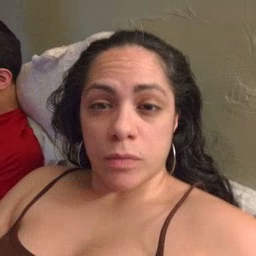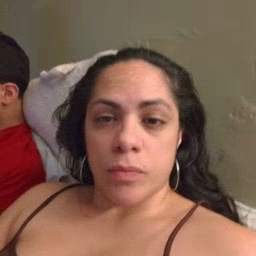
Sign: nose